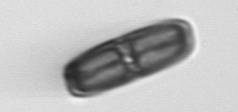
Label: Ephemera